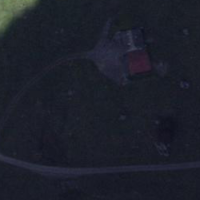
EUNIS habitat code: 24
Species observed at this site:
Falco tinnunculus